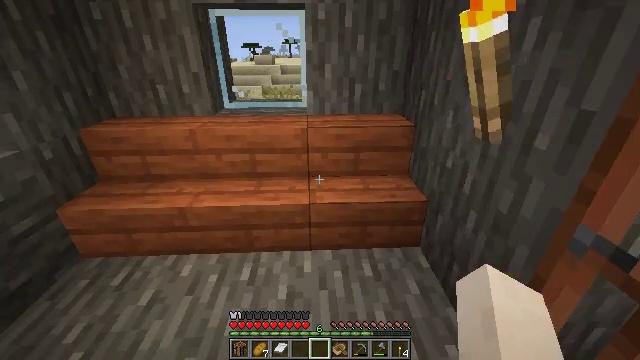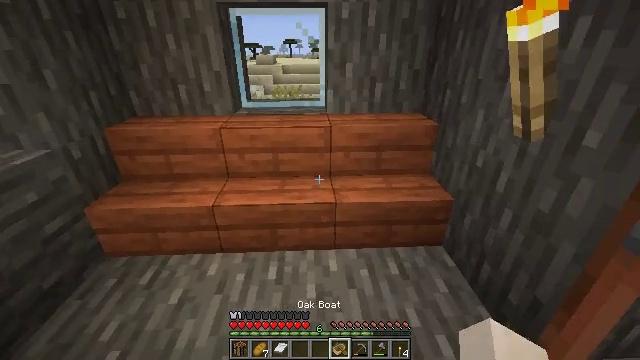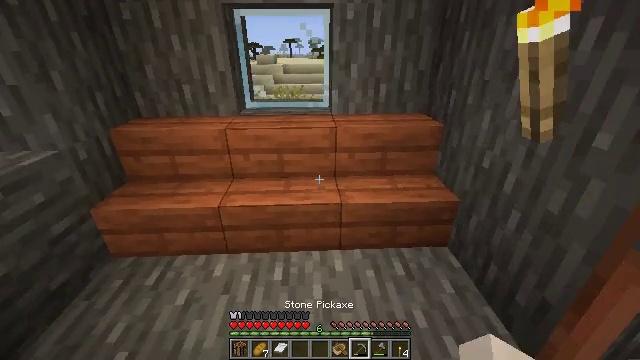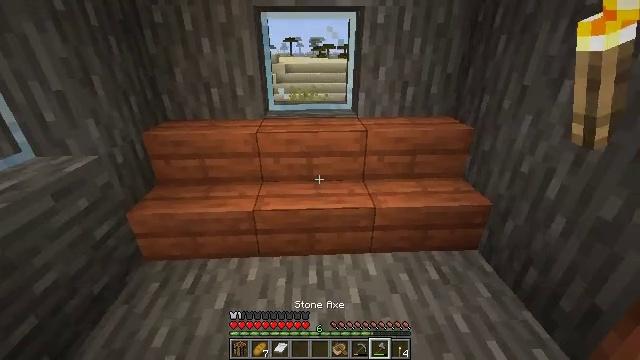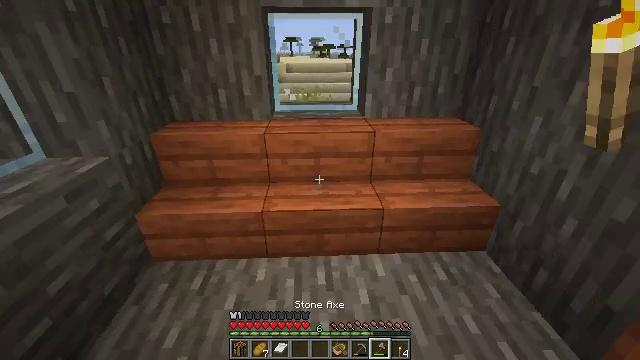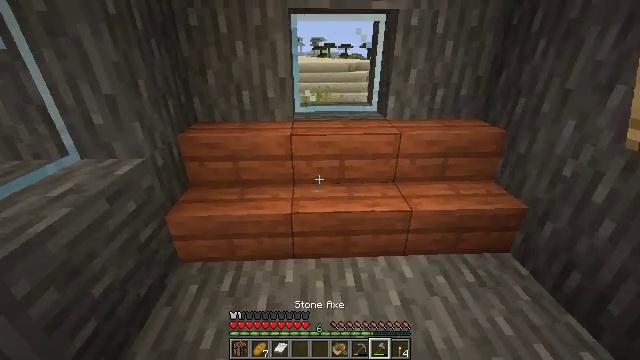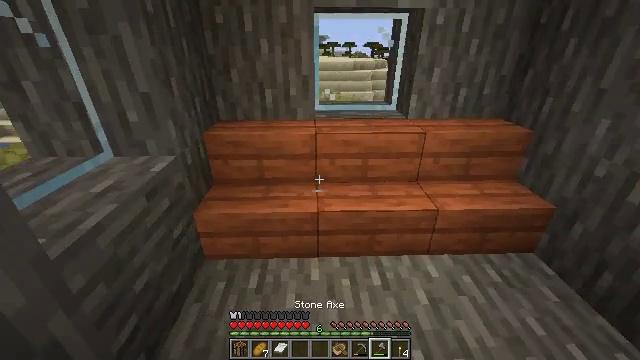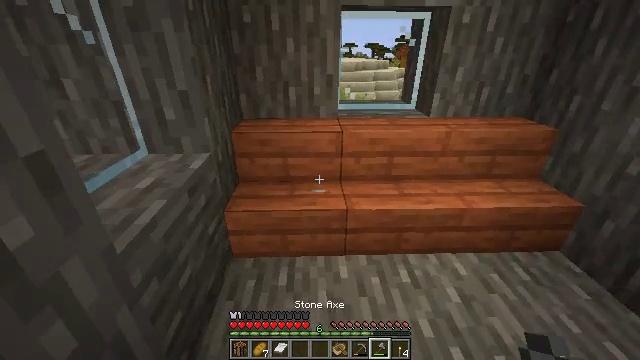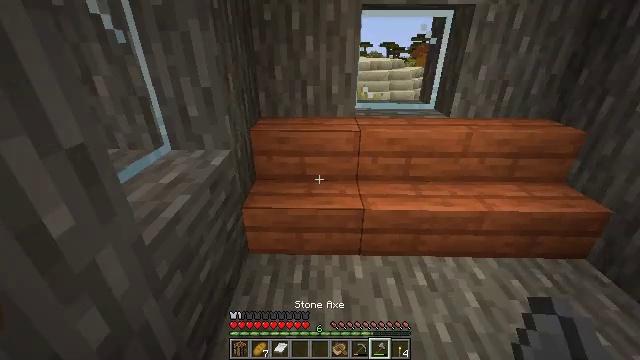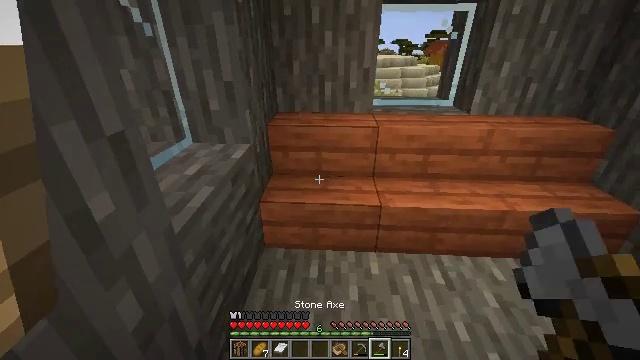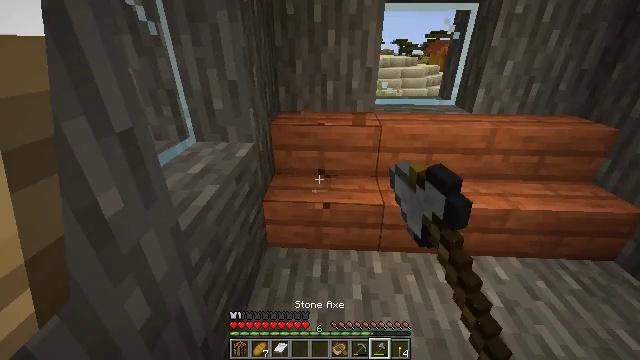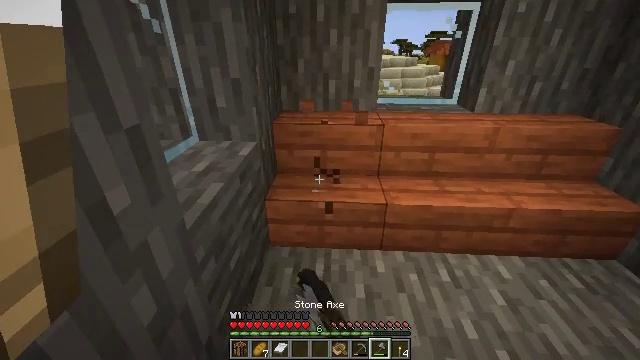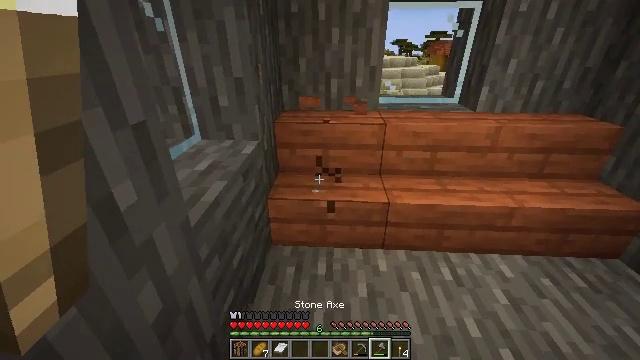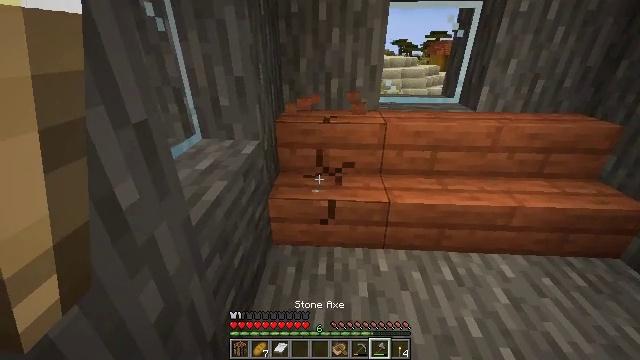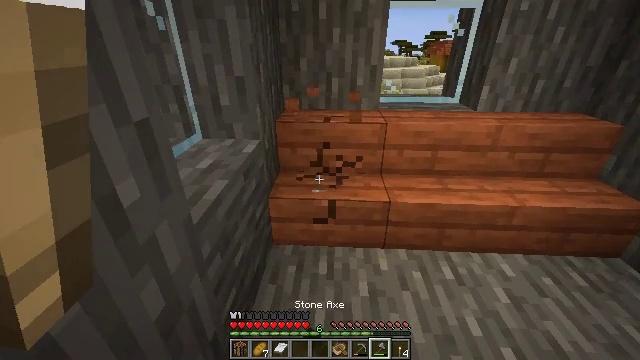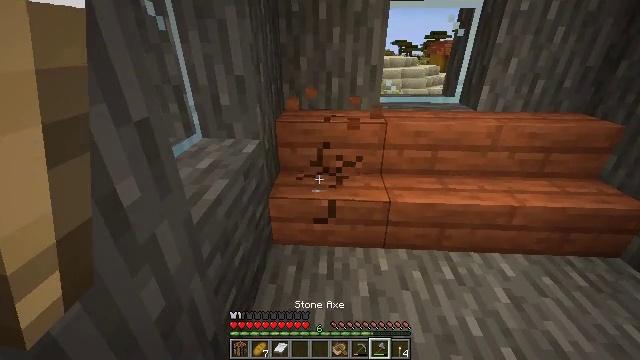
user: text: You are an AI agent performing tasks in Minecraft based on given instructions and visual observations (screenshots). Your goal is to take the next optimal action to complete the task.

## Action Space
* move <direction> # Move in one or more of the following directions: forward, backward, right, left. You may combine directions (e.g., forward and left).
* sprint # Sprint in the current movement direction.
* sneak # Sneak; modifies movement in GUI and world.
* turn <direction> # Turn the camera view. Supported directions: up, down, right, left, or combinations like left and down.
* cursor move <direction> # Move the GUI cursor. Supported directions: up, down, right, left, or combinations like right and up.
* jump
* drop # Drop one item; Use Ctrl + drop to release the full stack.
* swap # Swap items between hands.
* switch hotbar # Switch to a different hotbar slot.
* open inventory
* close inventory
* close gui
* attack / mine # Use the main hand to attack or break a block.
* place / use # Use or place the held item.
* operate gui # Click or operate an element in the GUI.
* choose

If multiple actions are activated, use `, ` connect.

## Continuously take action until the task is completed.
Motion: motion action
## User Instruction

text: Gather some acacia stairs by mining.
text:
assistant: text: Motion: move left
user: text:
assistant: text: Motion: move left
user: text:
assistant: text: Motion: move left
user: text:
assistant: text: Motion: move left
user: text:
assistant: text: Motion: move left
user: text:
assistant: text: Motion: move left
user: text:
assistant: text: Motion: no_op
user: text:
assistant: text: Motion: turn left
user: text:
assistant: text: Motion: turn left, attack / mine
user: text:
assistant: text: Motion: attack / mine
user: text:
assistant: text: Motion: attack / mine
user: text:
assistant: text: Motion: attack / mine
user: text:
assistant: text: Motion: attack / mine
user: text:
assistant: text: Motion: attack / mine
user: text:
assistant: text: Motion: attack / mine
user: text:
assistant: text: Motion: attack / mine
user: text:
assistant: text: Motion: attack / mine
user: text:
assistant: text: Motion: attack / mine
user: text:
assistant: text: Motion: attack / mine
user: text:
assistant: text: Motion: attack / mine
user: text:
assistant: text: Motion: turn right, attack / mine
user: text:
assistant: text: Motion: turn right, attack / mine
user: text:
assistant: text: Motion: attack / mine
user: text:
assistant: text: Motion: attack / mine
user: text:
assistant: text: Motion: turn right and down, attack / mine
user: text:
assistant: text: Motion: move forward and move left, turn right and down, attack / mine
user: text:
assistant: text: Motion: move forward and move left, turn right, attack / mine
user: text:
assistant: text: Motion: move forward and move left, turn right, attack / mine
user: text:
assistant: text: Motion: move left, turn right, attack / mine
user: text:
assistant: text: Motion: turn right, attack / mine